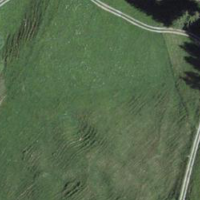
EUNIS habitat code: 23
Species observed at this site:
Geum rivale